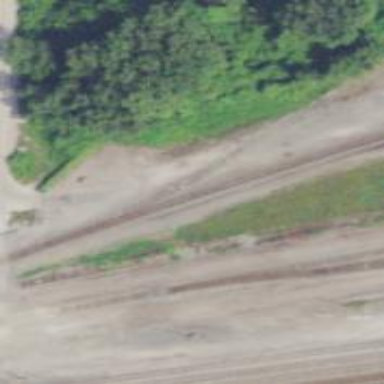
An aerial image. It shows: Railway level crossing.